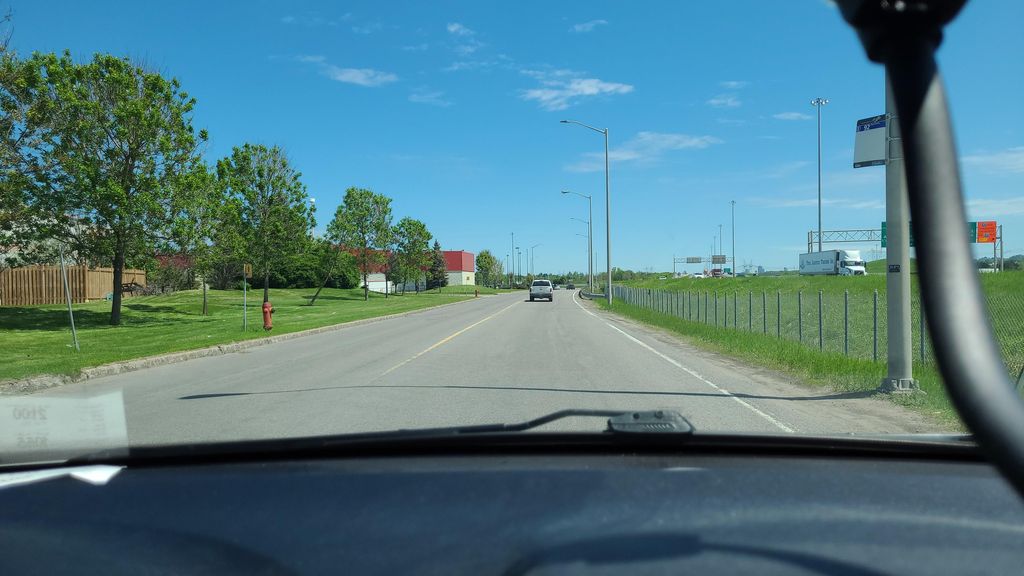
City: quebec_city